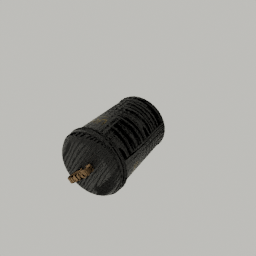
Label: tools